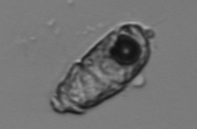
Label: Warnowia